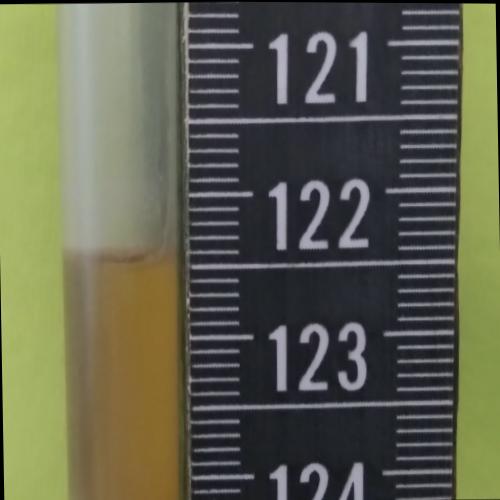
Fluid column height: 122.4 cm